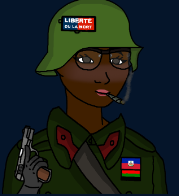
Label: 5_Twinkjak